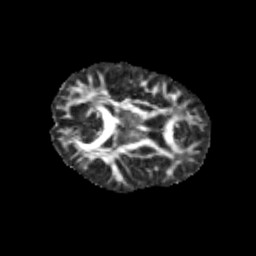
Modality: FA
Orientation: axial
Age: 13
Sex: male
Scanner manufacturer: siemens
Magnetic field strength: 3 T
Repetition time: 3.8 s
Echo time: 0.07 s